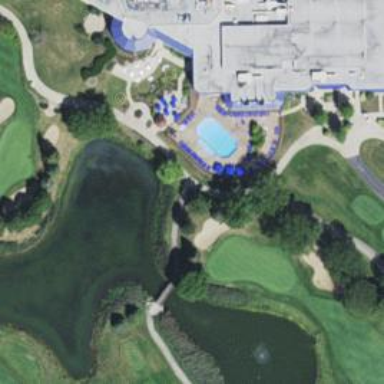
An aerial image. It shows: Well-maintained path designated for golf carts.